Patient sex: M
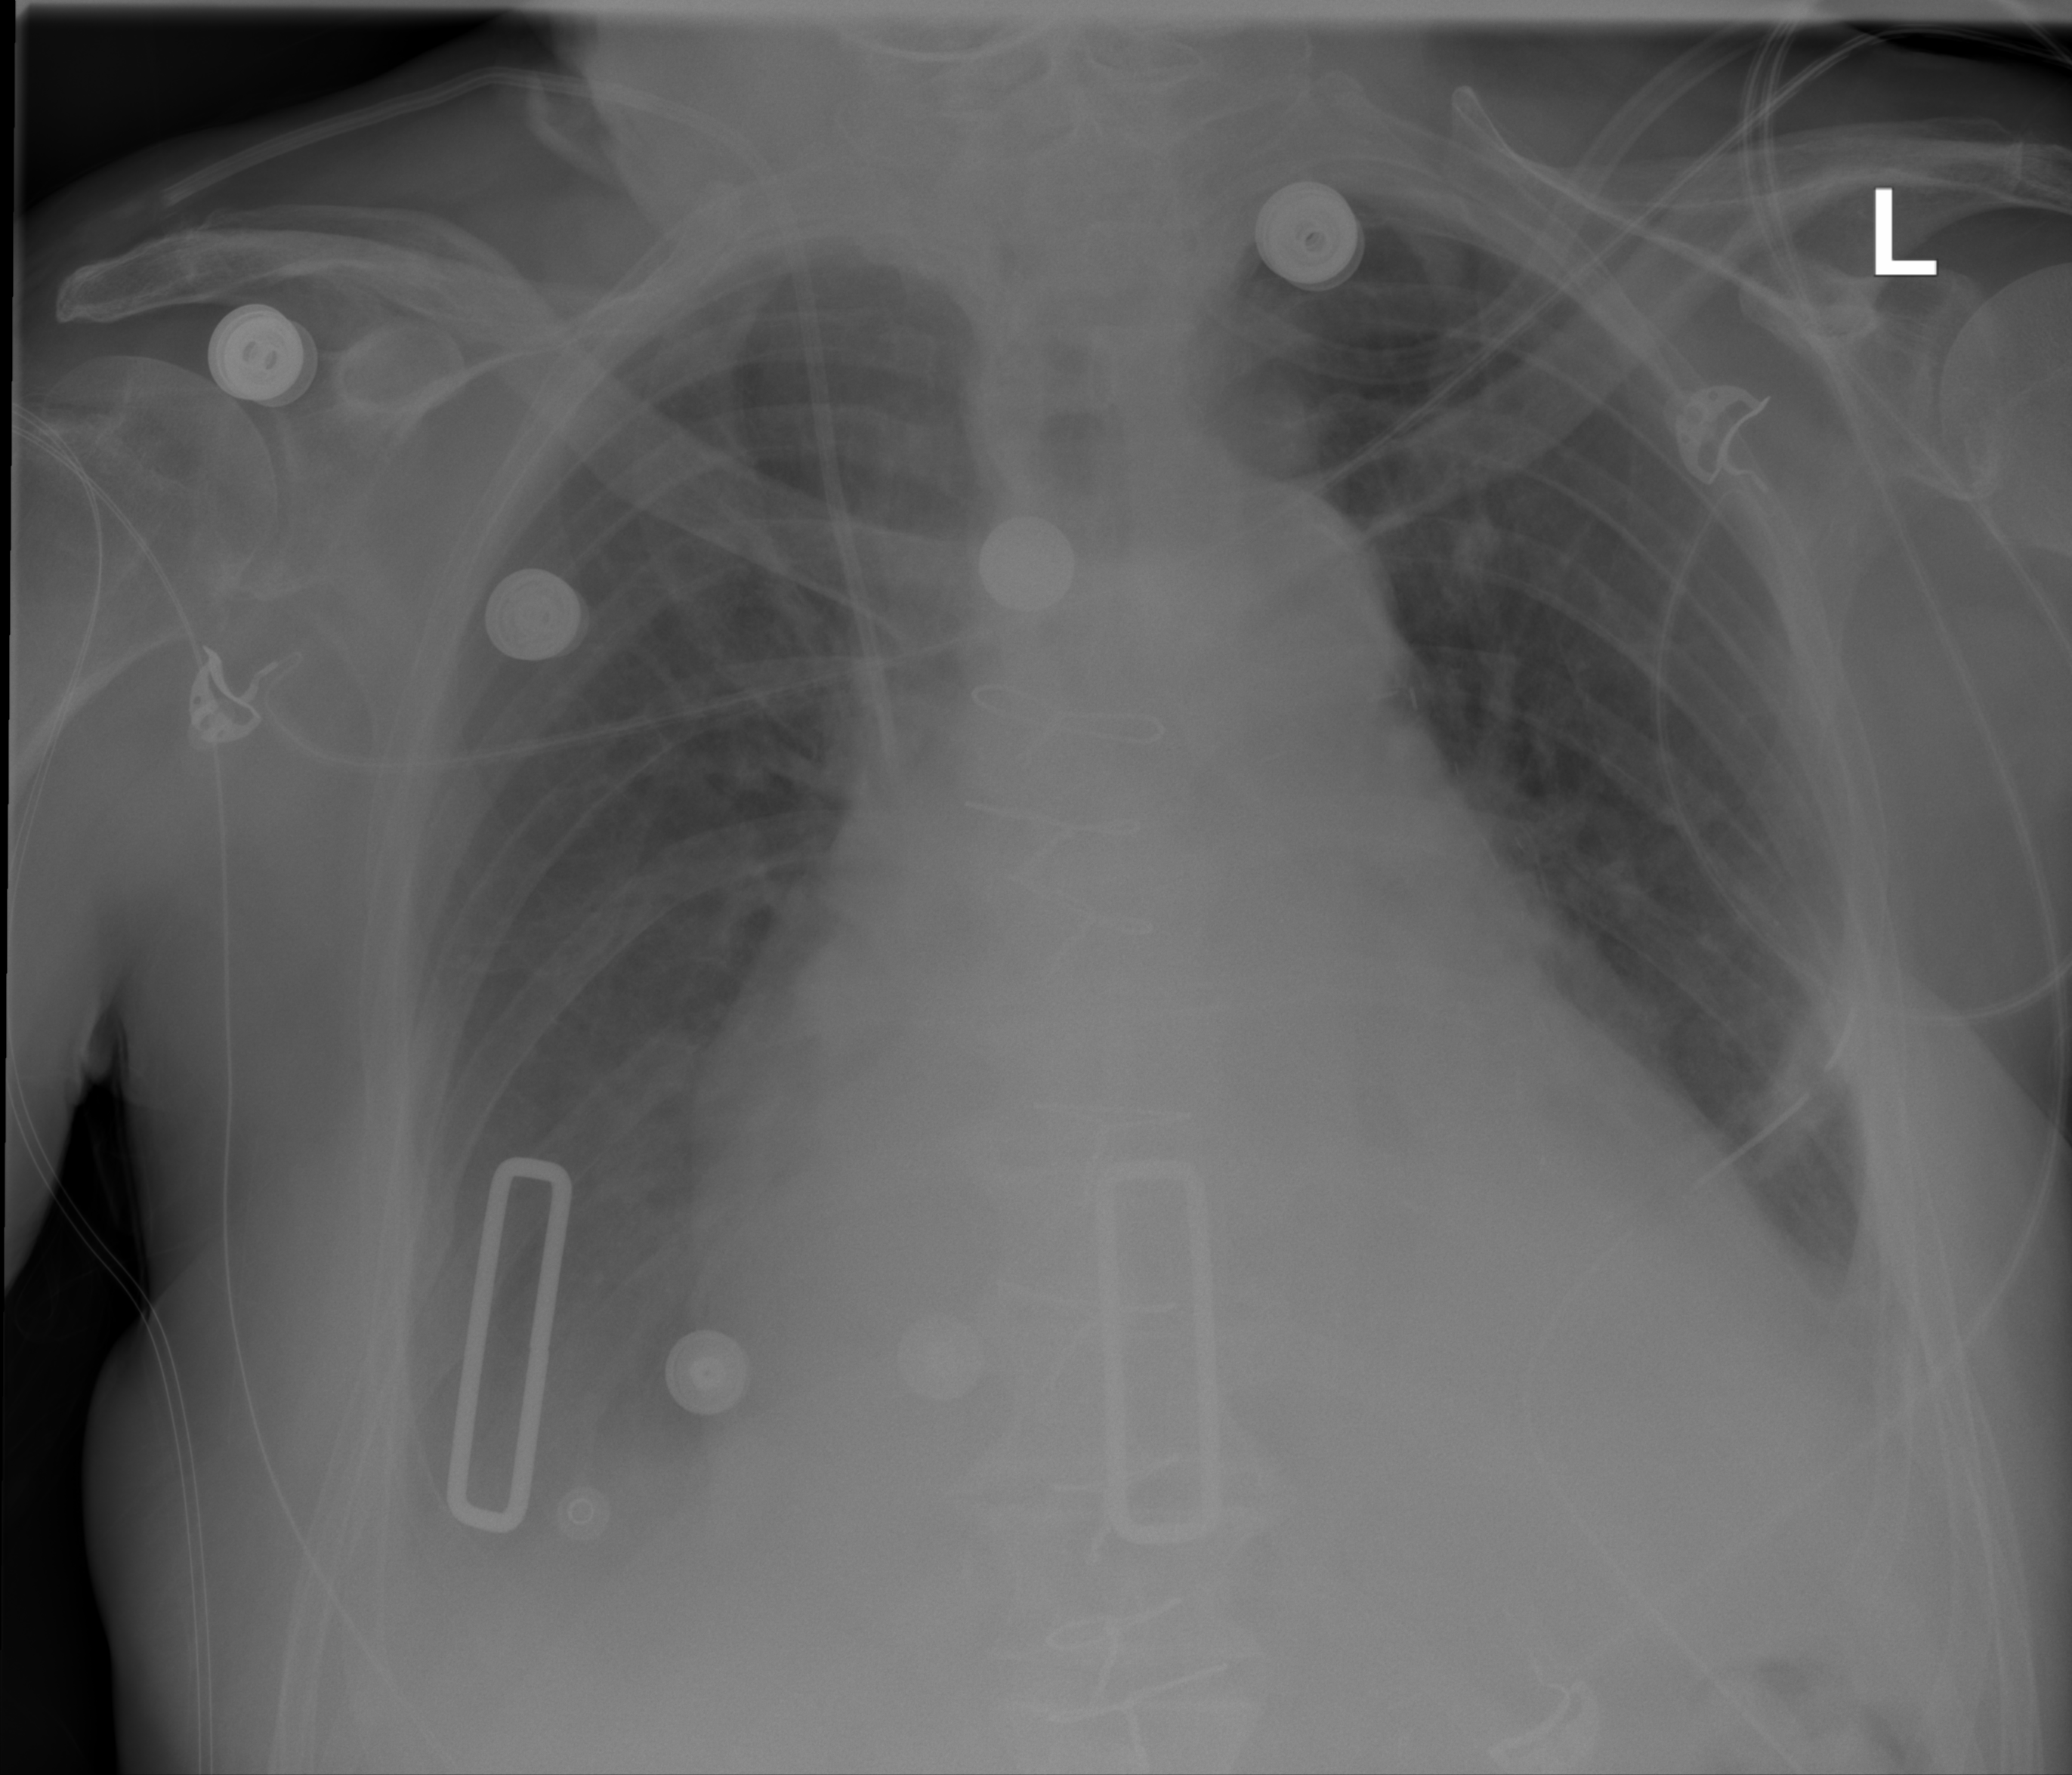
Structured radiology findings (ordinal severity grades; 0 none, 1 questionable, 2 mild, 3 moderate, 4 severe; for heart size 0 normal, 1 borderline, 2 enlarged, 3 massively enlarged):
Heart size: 3
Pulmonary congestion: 2
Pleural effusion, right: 3
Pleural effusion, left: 2
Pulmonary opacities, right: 0
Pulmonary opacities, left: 0
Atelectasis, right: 2
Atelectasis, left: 2